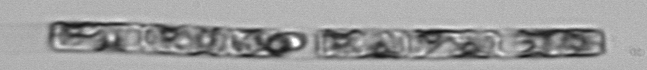
Label: Guinardia_delicatula_TAG_internal_parasite